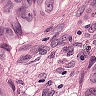
Metastatic tissue present: yes